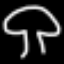
Label: mushroom